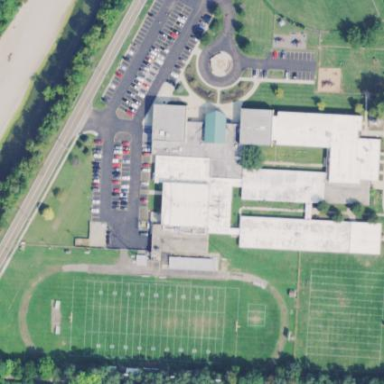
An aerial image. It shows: School building.